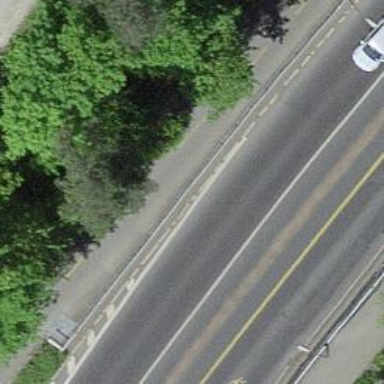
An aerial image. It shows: Secondary road with asphalt surface. There is separate sidewalk and cycleway on the left side that shares the busway.